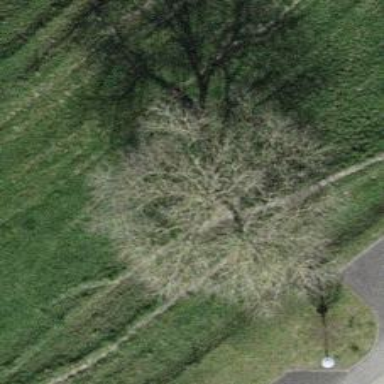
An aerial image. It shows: Beautiful tree in nature.